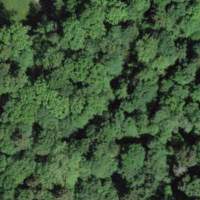
EUNIS habitat code: 41
Species observed at this site:
Allium ursinum